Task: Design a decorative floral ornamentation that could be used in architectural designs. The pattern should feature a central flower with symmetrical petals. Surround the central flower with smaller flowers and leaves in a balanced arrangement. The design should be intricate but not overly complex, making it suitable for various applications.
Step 1042:
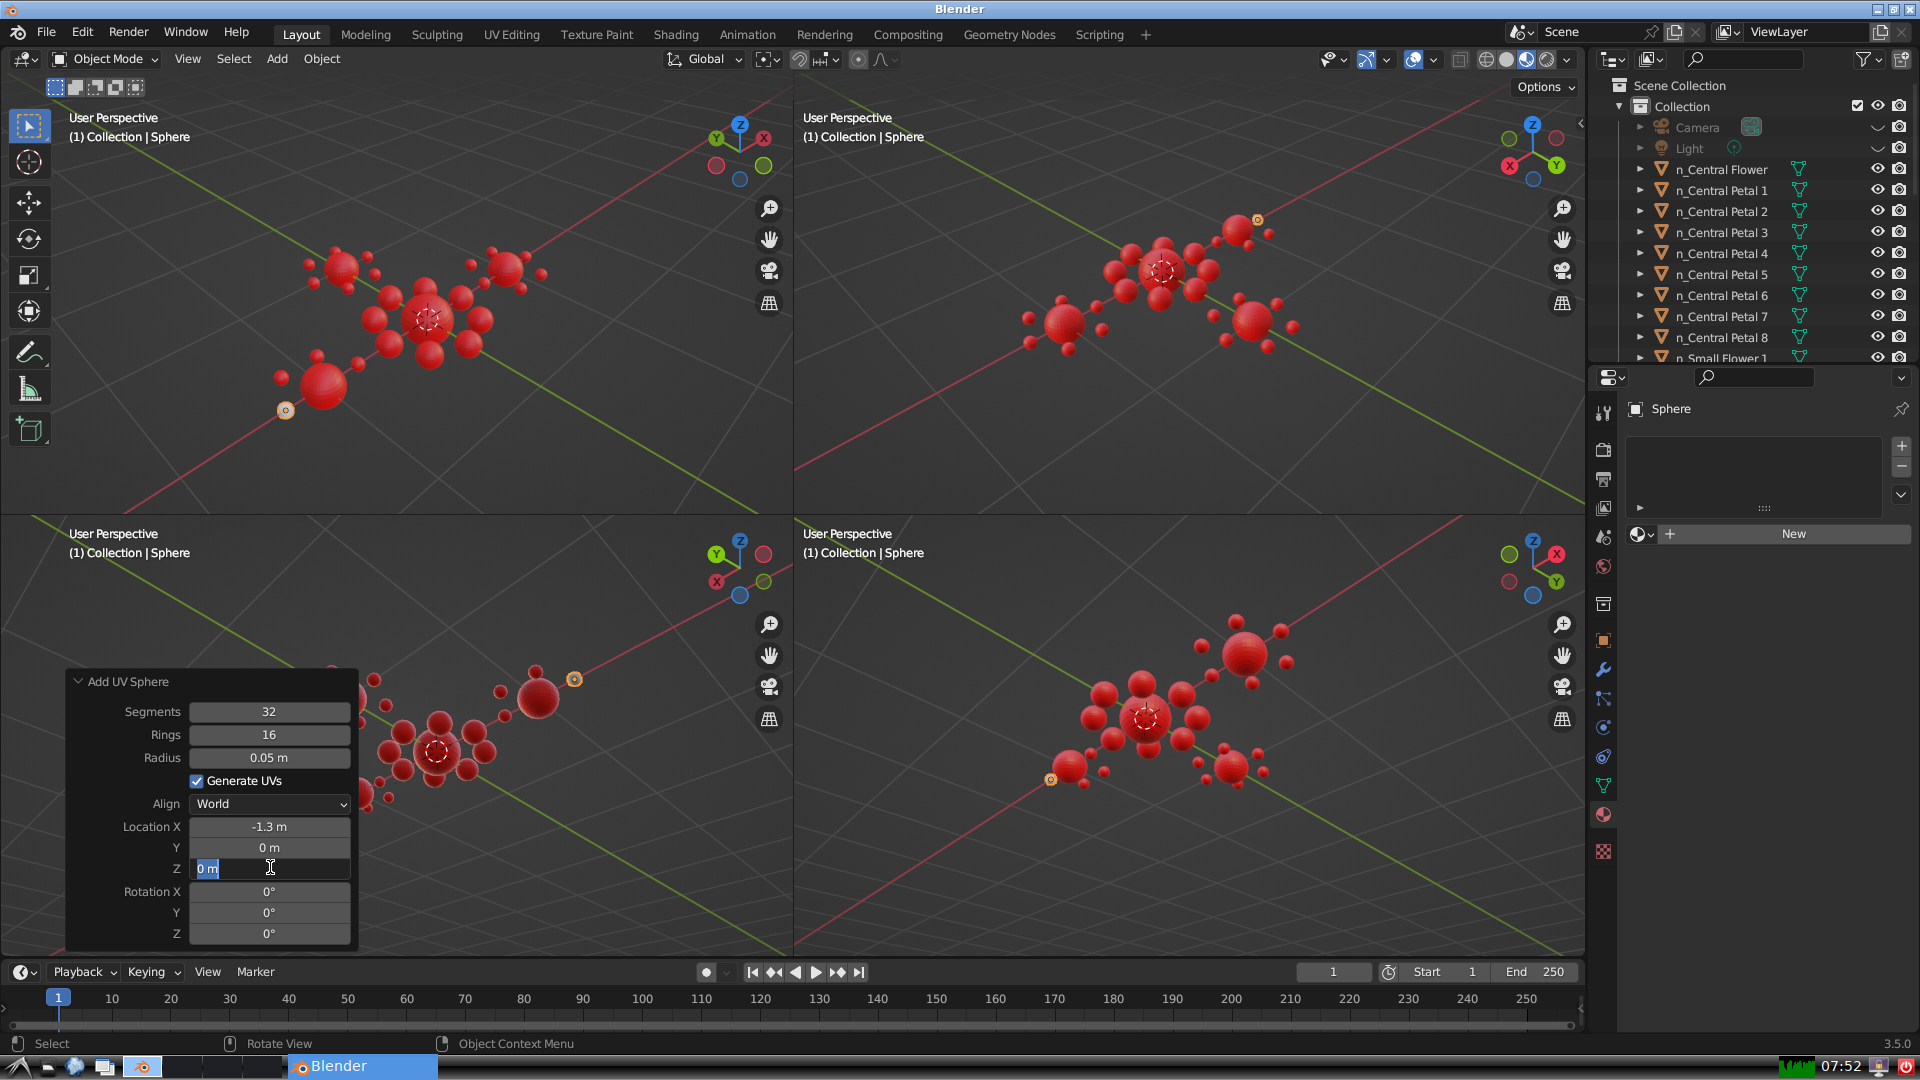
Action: input_text: 0.0